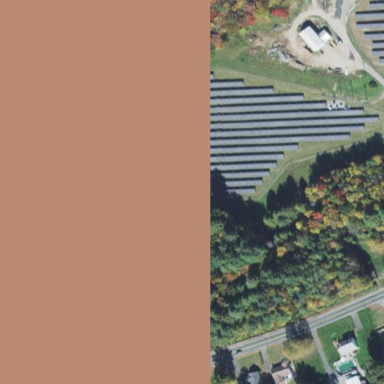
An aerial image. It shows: Solar photovoltaic power plant enclosed by fence. It generates electricity.